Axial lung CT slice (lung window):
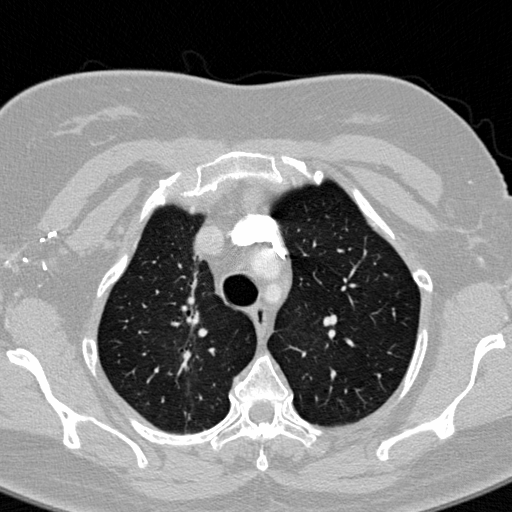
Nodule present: no